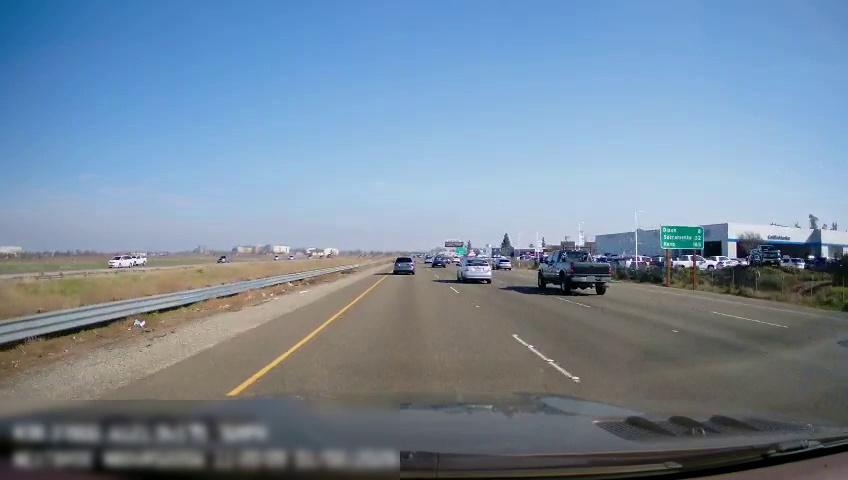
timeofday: Day
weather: Sunny
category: Drivable Space
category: Vehicles | Car
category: Vehicles | Car
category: Vehicles | Truck
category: Vehicles | Car
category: Vehicles | Car
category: Vehicles | Car
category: Vehicles | Truck
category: Vehicles | Car
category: Vehicles | Car
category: Lanes | Current Lane
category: Lanes | Current Lane
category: Lanes | Alternate Lane
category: Lanes | Alternate Lane
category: Lanes | Alternate Lane
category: Traffic | Signs
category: Traffic | Signs